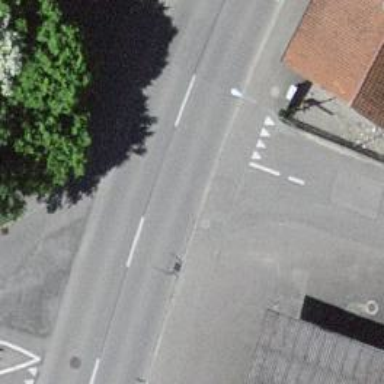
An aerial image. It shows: Road with "give way" sign.